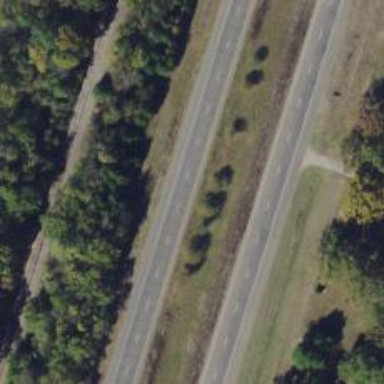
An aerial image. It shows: Expressway with asphalt surface classified as trunk highway.